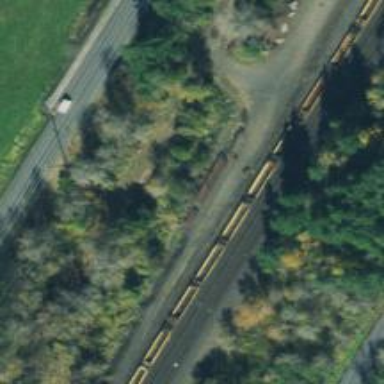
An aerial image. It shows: Railway siding with rails.